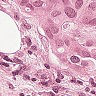
Metastatic tissue present: yes